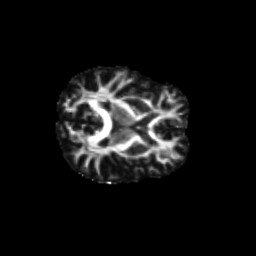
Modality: FA
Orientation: axial
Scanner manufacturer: siemens
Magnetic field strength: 3 T
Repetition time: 9.2 s
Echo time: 0.084 s